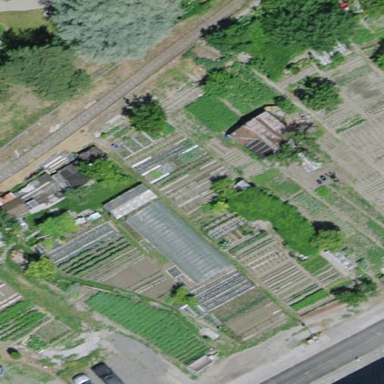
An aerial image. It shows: Allotments area.